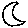
Label: moon